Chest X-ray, PA view. Patient: 65 years old, sex M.
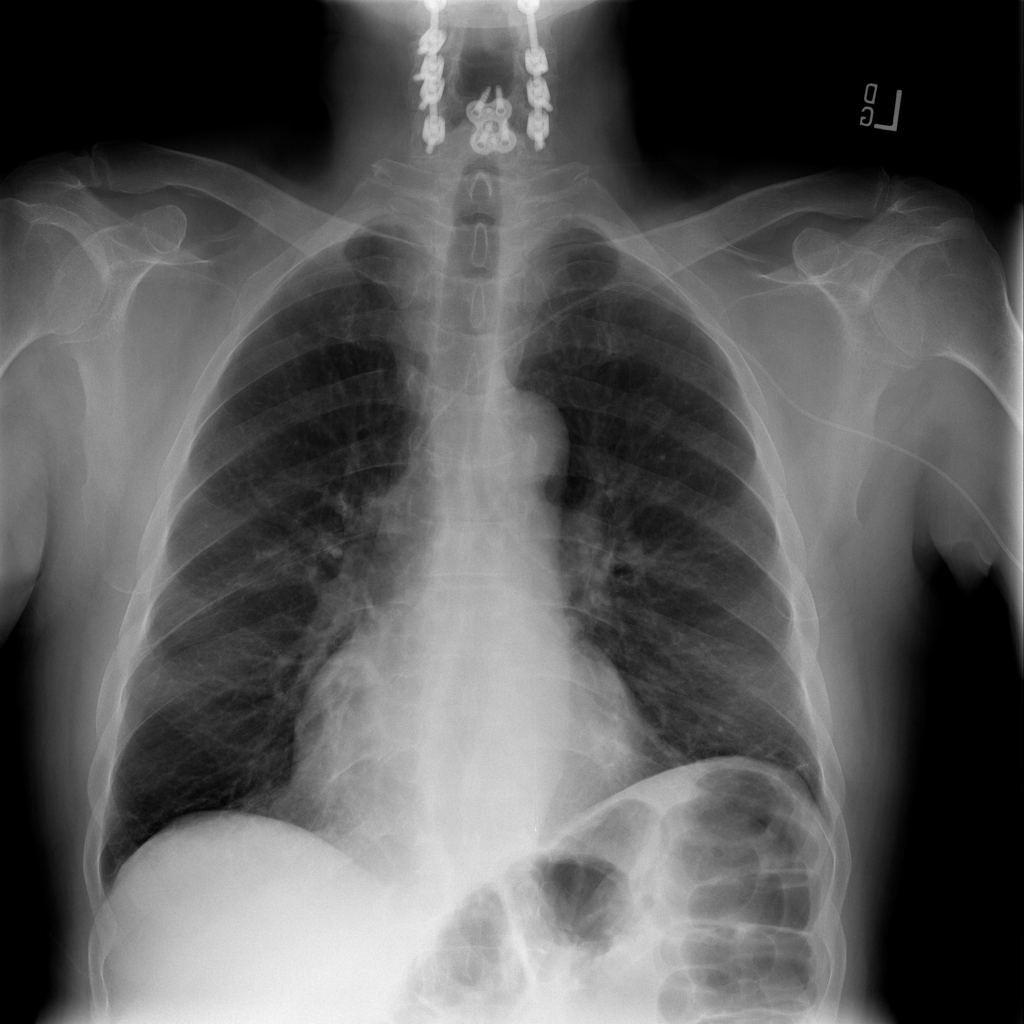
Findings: Infiltration